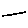
Label: line